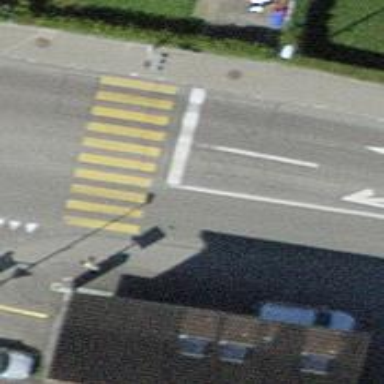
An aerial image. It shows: Road with traffic signals.